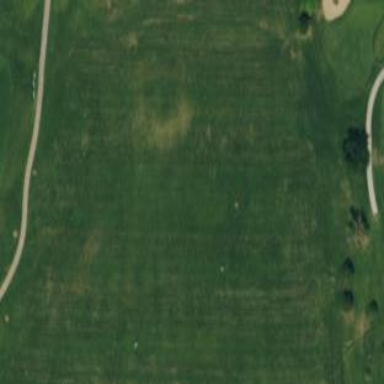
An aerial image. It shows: Grassy area designated as driving range for golf.